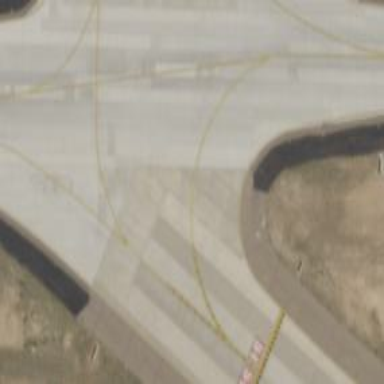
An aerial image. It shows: View of taxiway at the airport.